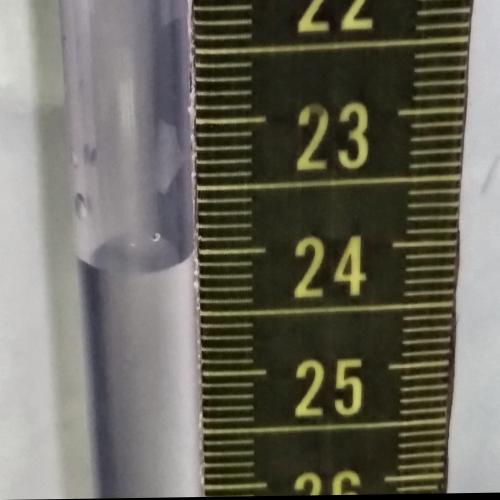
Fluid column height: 24.0 cm